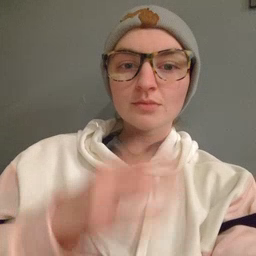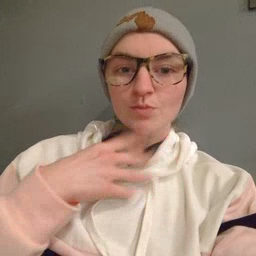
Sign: snow